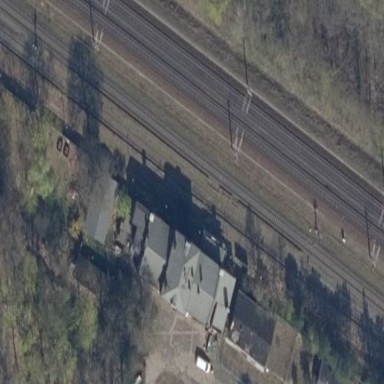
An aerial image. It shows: Train station building.